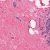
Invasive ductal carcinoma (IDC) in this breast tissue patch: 0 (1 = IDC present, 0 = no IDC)